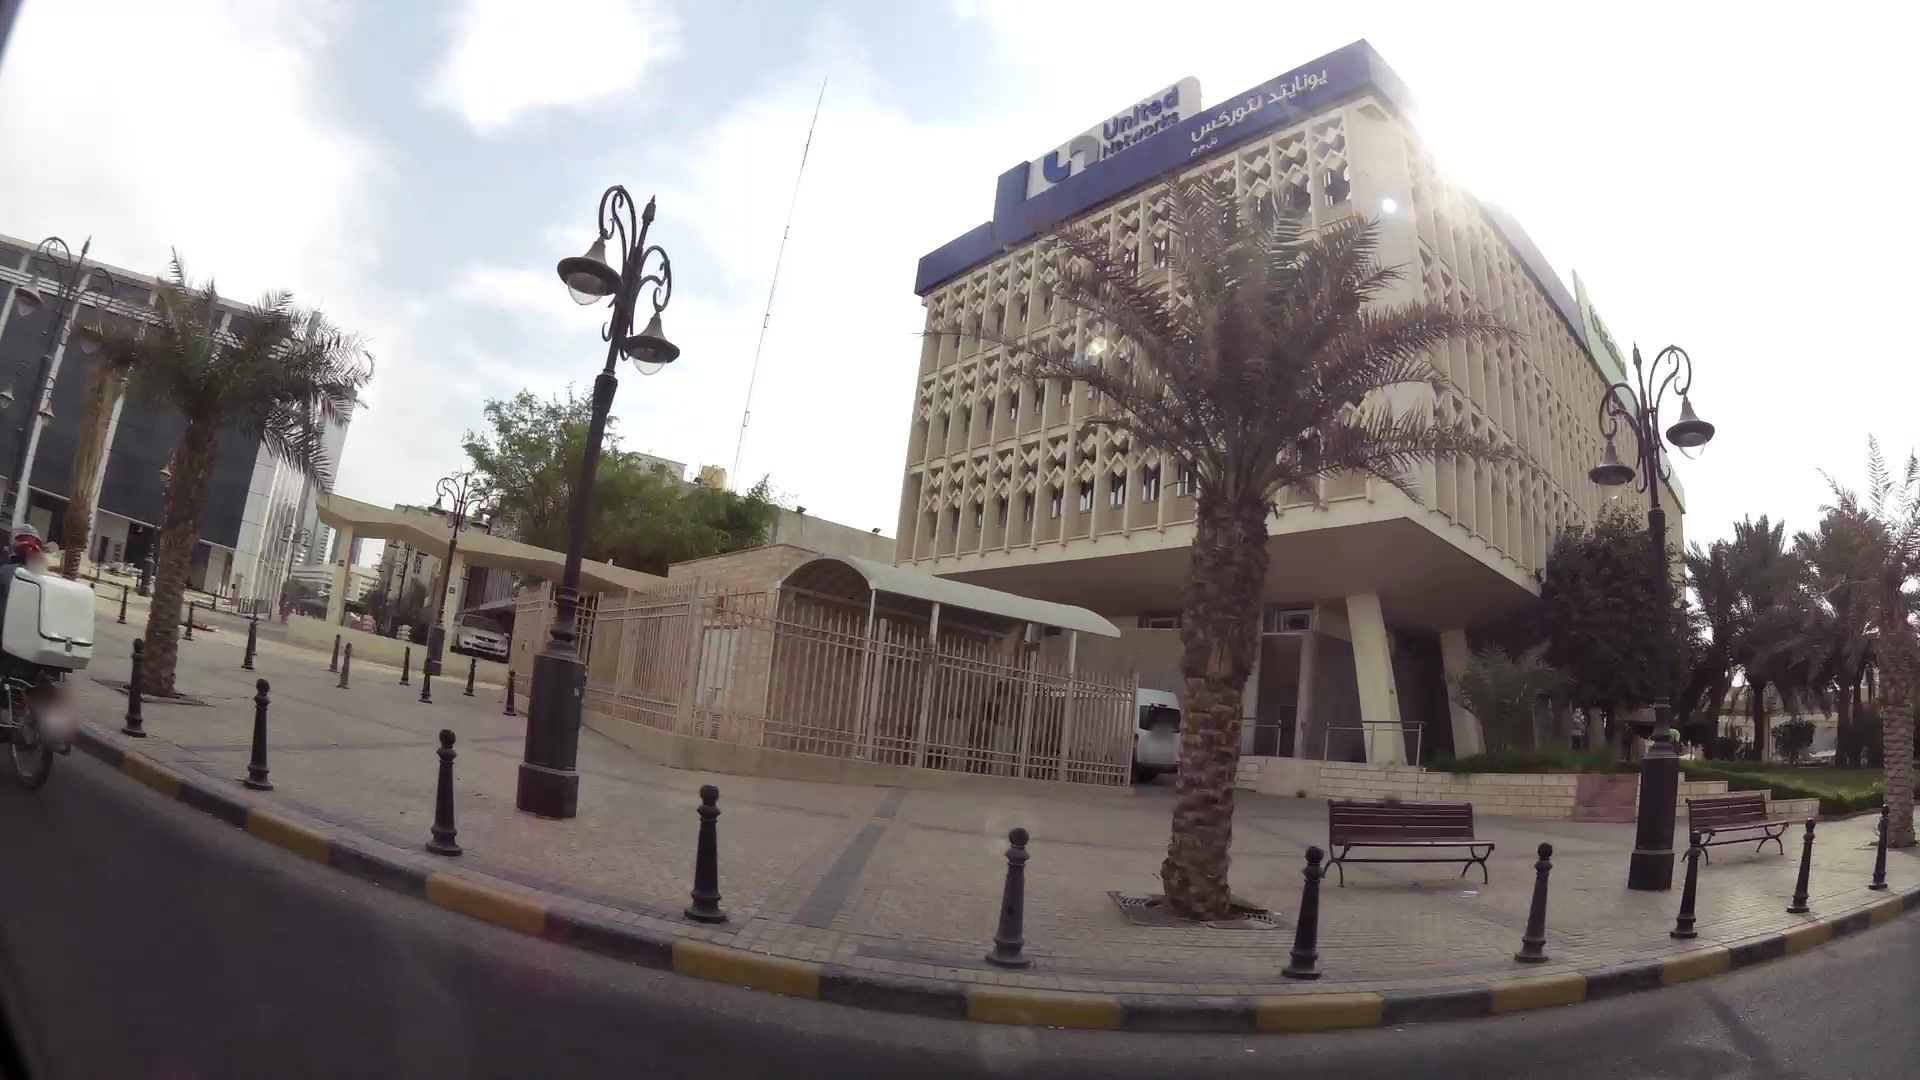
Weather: cloudy
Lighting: day
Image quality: good
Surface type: walking surface
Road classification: primary
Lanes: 2
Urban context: urban centre
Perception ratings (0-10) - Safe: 5.78, Lively: 9.3, Beautiful: 7.29, Boring: 3.15, Depressing: 5.08, Wealthy: 7.05